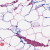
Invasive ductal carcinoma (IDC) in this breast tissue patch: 0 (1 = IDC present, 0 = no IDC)